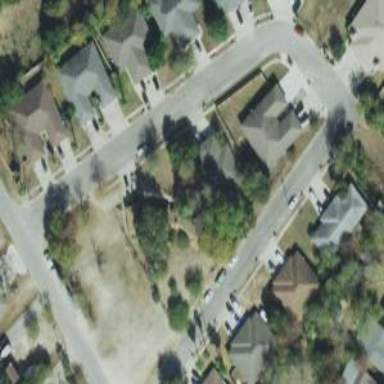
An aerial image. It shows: Neighbourhood with single-family residential homes. It is subdivision.